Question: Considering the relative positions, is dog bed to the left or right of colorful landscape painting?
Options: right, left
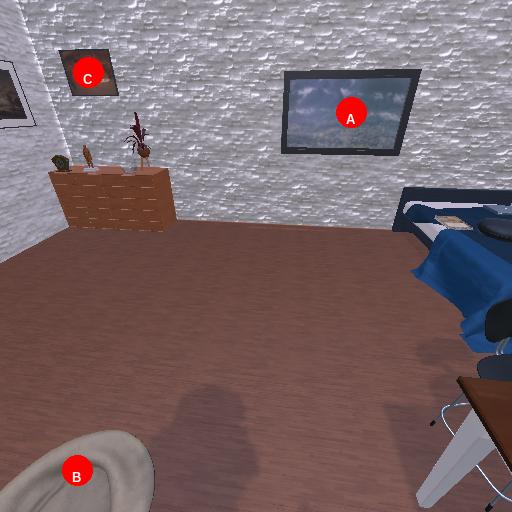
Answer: right